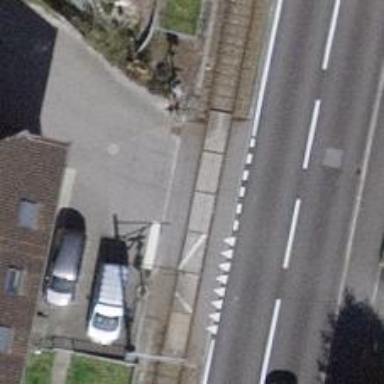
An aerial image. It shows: Level crossing along the railway.